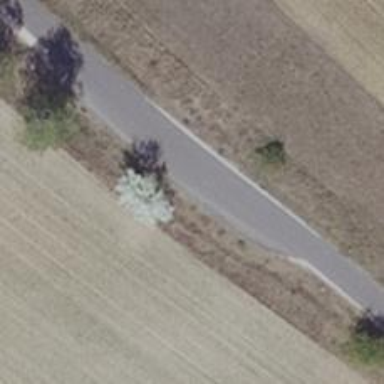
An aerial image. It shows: Passing place on the road.